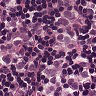
Metastatic tissue present: yes